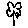
Label: flower